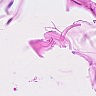
Metastatic tissue present: no